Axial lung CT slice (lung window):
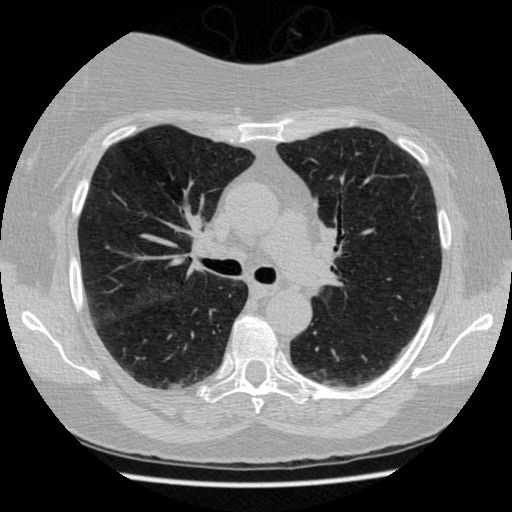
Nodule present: no